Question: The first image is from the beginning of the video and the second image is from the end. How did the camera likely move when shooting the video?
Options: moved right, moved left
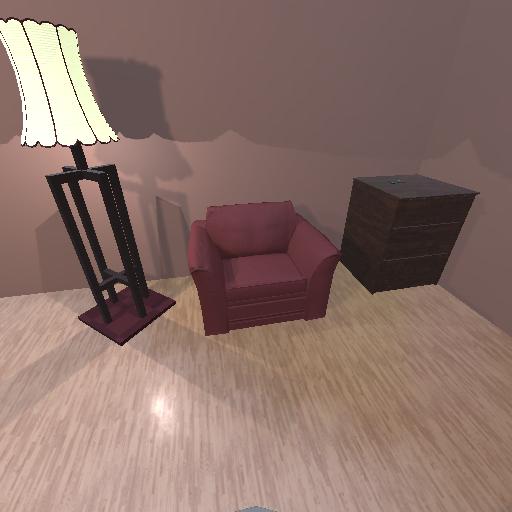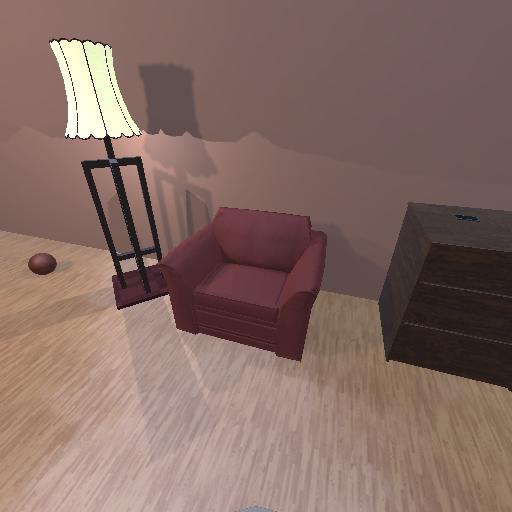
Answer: moved right